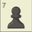
Piece: bP